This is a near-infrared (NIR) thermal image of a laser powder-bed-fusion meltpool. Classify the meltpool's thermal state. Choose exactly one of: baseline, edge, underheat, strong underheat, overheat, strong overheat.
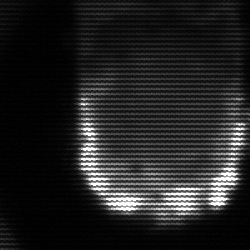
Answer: baseline